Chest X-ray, PA view. Patient: 51 years old, sex M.
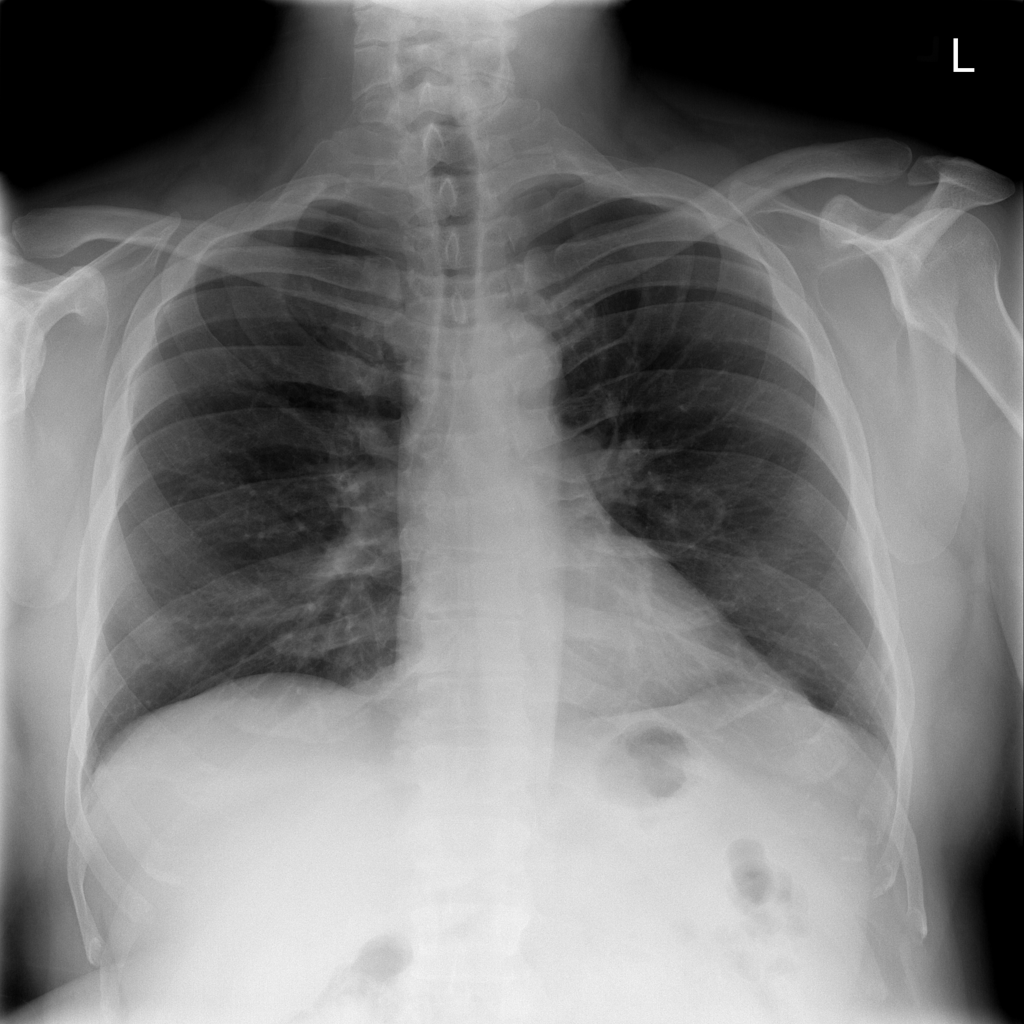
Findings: No Finding